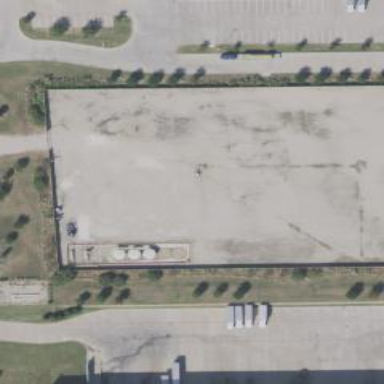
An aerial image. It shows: Storage tank that is man-made.